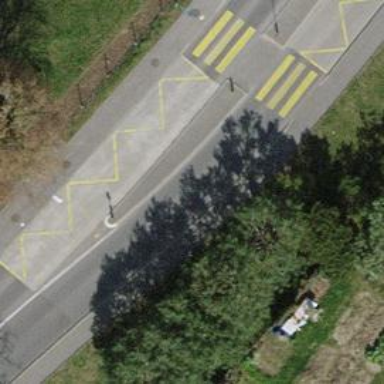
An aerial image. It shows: Bus stop with platform for public transport.